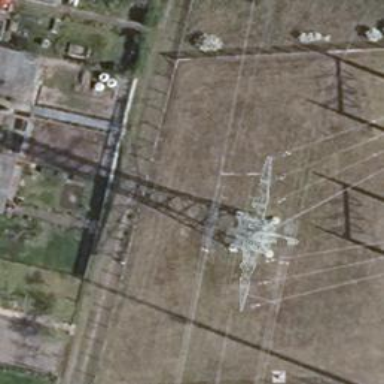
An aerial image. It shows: Three cables of power line.